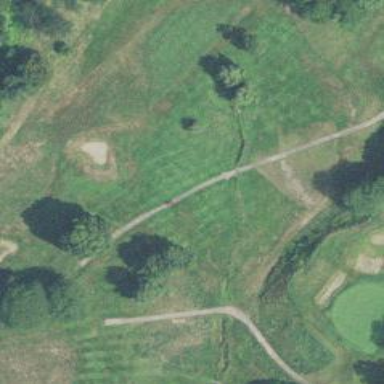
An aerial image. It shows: Path for both roads and golfers.